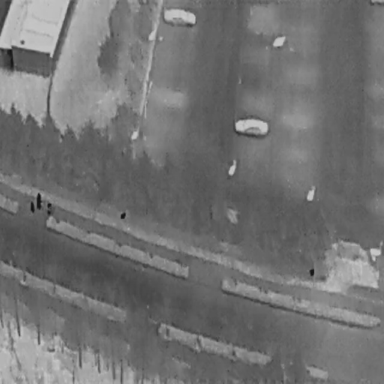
There are three Cars in the infrared image.